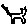
Label: cat